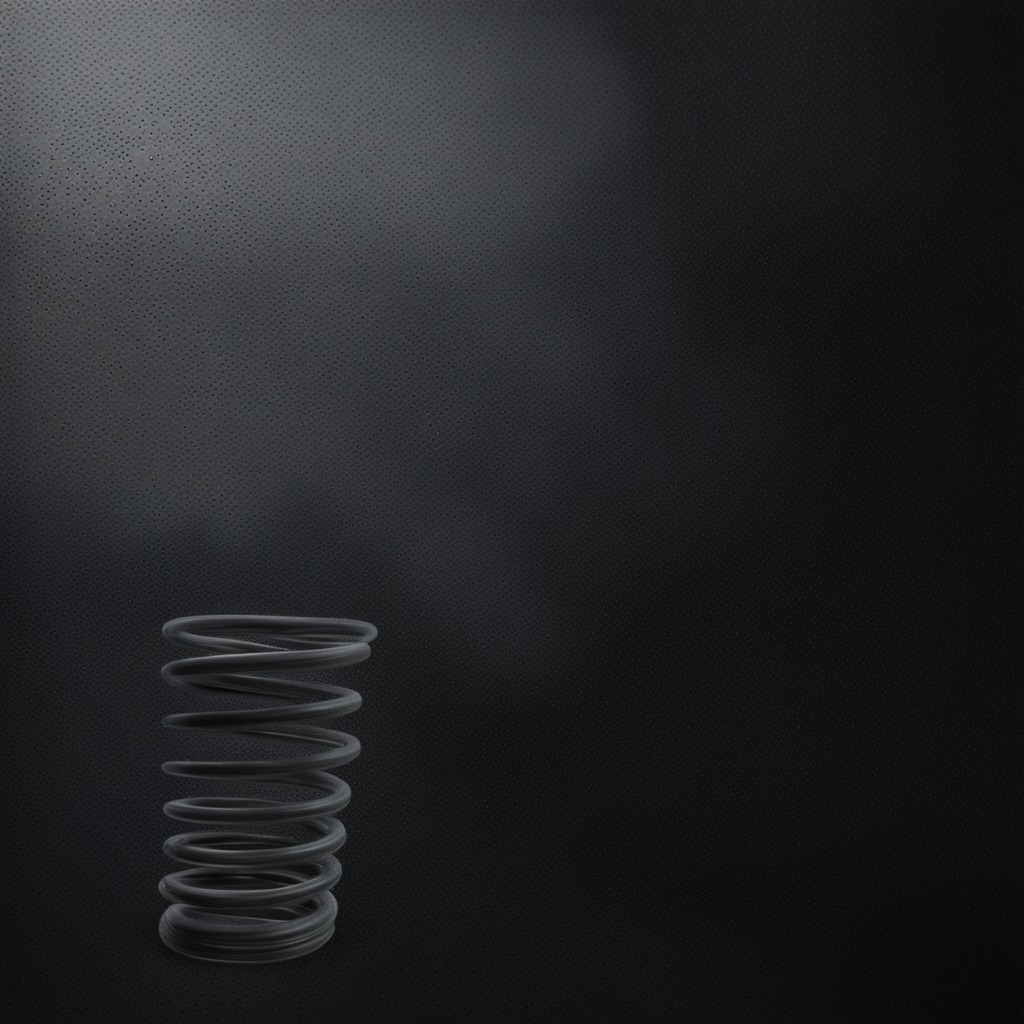
A coiled metal spring lies on the clean granite tabletop inside a workshop at night.